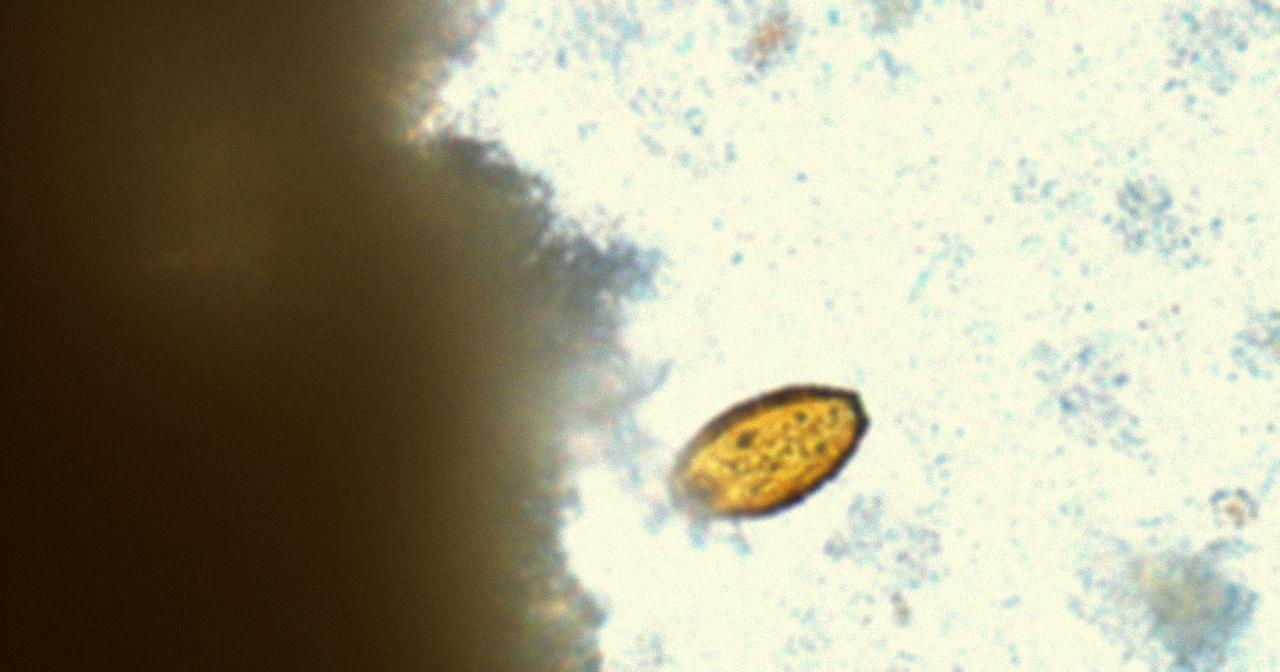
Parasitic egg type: Trichuris trichiura